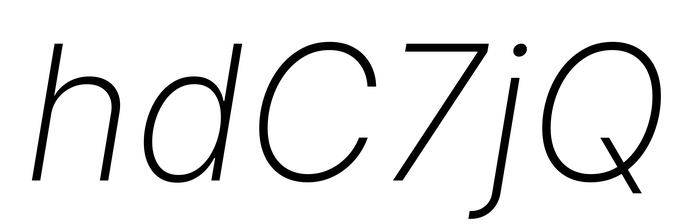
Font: Inter-Italic_ExtraLight_Italic